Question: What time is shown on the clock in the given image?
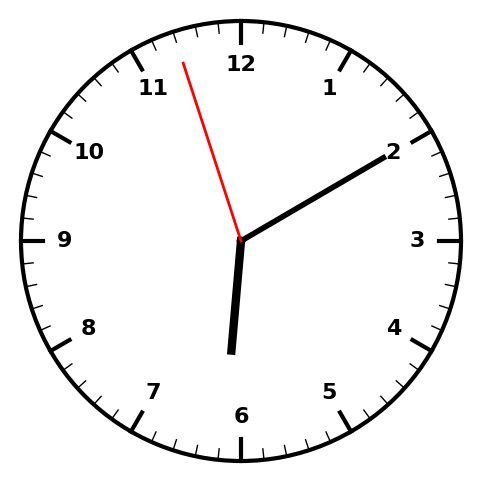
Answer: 06:09:57